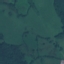
Label: Pasture